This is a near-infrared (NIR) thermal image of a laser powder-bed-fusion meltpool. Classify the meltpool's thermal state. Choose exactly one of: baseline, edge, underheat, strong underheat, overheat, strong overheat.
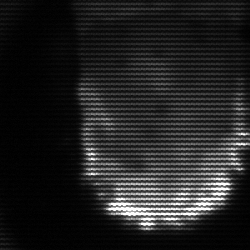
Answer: baseline